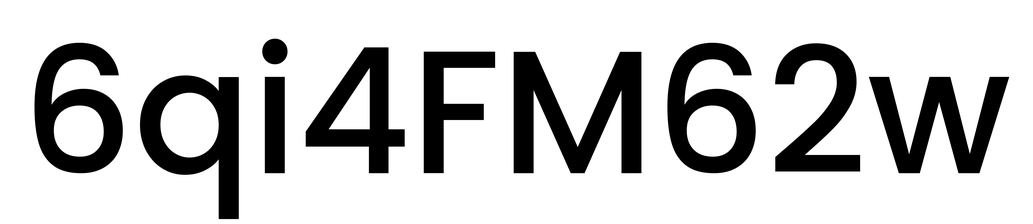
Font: Poppins-Medium